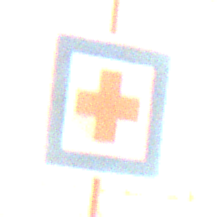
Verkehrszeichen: ErsteHilfe
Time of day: MorningAfternoon
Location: Outdoor (Urban)
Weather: Clear
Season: NotSpecified
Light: Natural